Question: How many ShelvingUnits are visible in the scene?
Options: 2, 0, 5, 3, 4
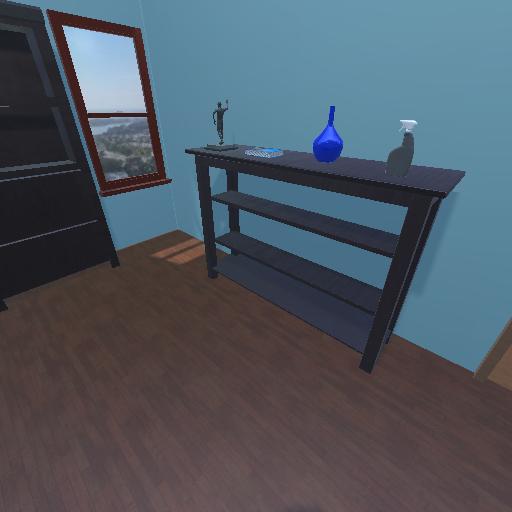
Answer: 2